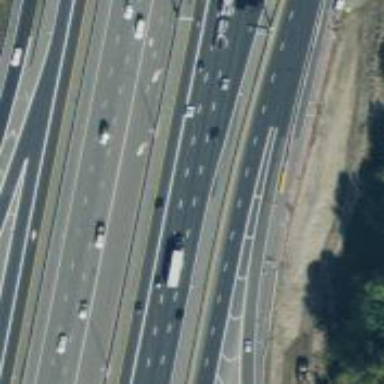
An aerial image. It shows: Motorway junction.